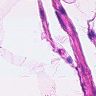
Metastatic tissue present: no